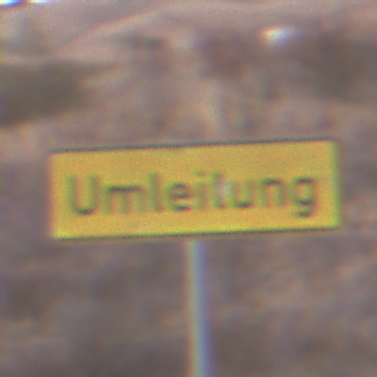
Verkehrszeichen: Umleitungsankuendigung
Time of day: SunriseSunset
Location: Outdoor (Suburban)
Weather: PartlyCloudy
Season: NotSpecified
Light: Natural